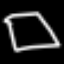
Label: square